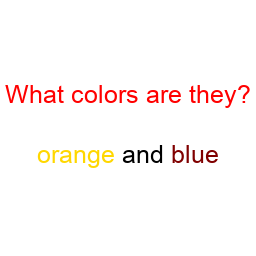
Color: gold, maroon
Color name shown: orange, blue
Background color: white
Question text color: red